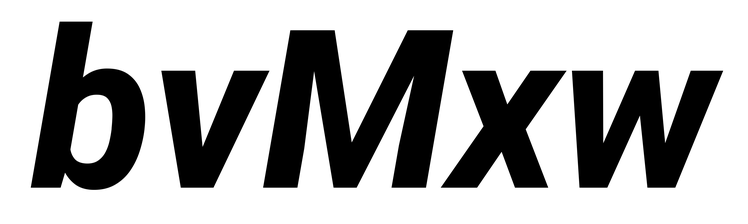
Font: Roboto-Italic_ExtraBold_Italic